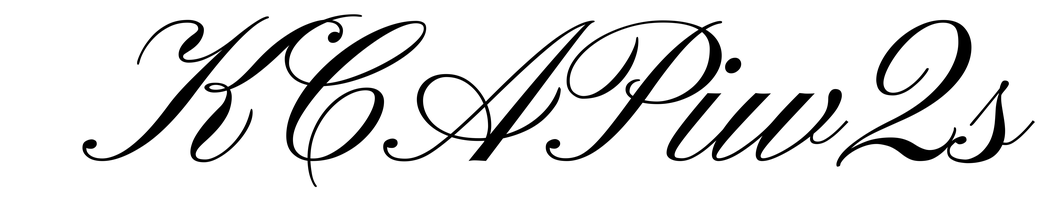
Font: PinyonScript-Regular